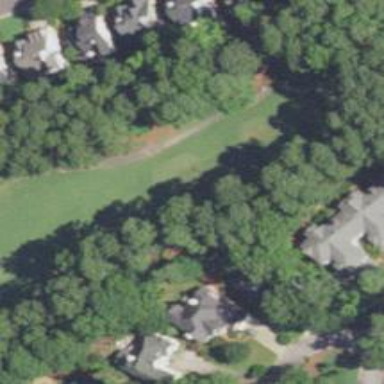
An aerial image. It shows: Golf cartpath that is also road path.